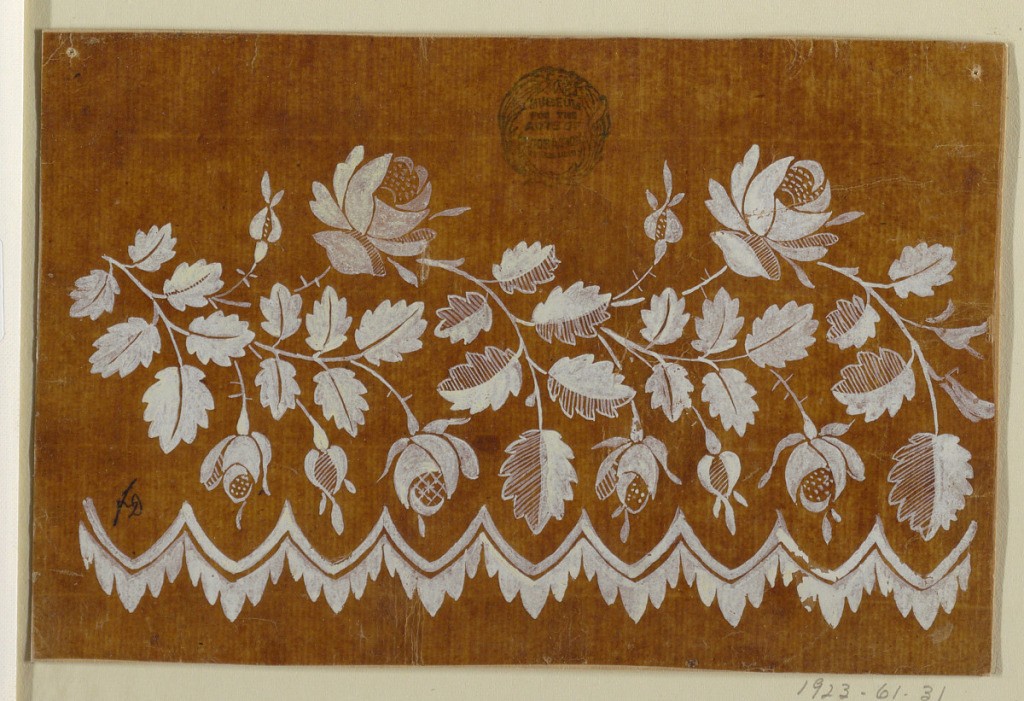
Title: Design for a Woven or Embroidered Horizontal Border, of the "Fabrique de St. Ruf"
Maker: Fabrique de Saint Ruf, Lyon, France
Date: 1805-1815
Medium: Brush and gouache on glazed tracing paper, laid down on paper
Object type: Drawing
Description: A rose garland is shown over scallops.